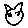
Label: cat